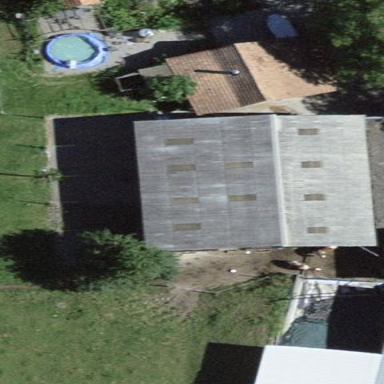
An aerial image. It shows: Farm auxiliary building.